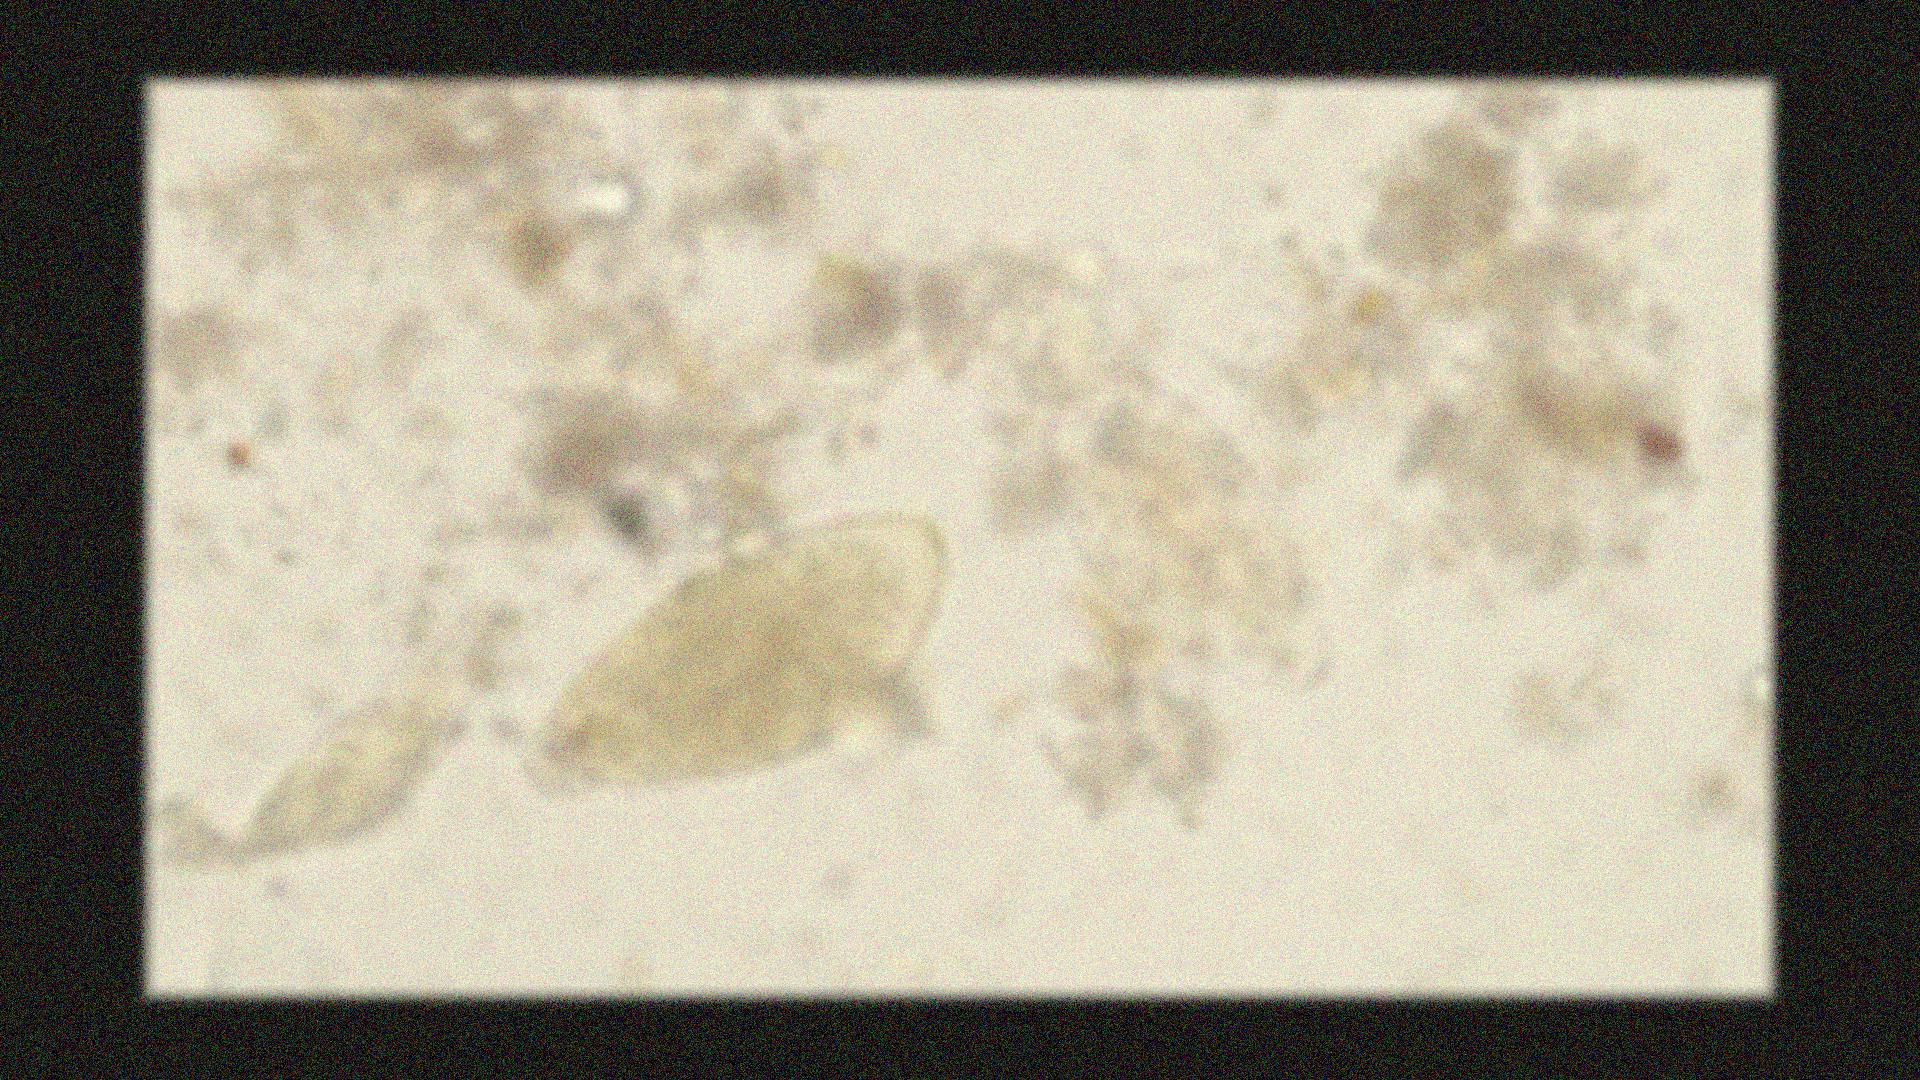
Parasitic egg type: Fasciolopsis buski